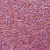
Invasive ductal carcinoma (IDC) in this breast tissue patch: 0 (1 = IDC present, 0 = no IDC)